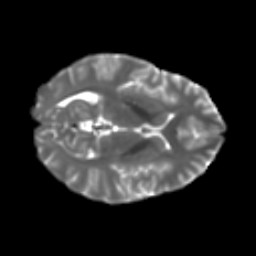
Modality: T2w
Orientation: axial
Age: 22
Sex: female
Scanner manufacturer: ge
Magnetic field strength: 3 T
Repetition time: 7.8 s
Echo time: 0.0606 s